八年级 · 解析几何
如图, 一个牧童在小河的南 $4 \mathrm{~km}$ 的 $A$ 处牧马, 而他正位于他的小屋 $B$ 的西 $8 \mathrm{~km}$ 北 $7 \mathrm{~km}$ 处,他想把他的马牵到小河边去饮水, 然后回家. 他要完成这件事情所走的最短路程是多少?

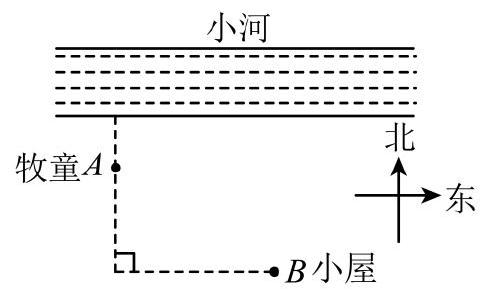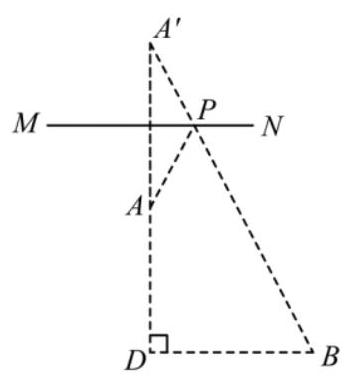
答案: 解: 如图, 做出点 $A$ 关于小河 $M N$ 的对称点 $A^{\prime}$, 连接 $A^{\prime} B$ 交 $M N$ 于点 $P$,则 $A^{\prime} B$ 就是牧童要完成这件事情所走的最短路程长度.

由题意知: $A^{\prime} D=4+4+7=15 \mathrm{~km}, B D=8 \mathrm{~km}, \angle D=90^{\circ}$,在 Rt $\triangle A^{\prime} D B$ 中, 由勾股定理求得 $A^{\prime} B=\sqrt{A^{\prime} D^{2}+B D^{2}}=17 \mathrm{~km}$,则他要完成这件事情所走的最短路程是 $17 \mathrm{~km}$.